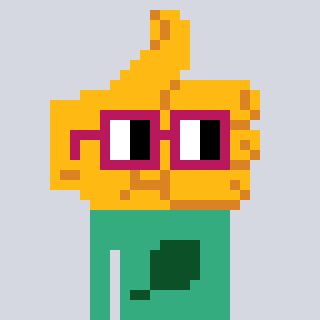
a pixel art character with square dark red glasses, a thumbsup-shaped head and a teal-colored body on a cool background